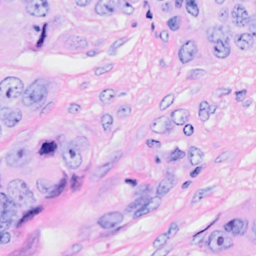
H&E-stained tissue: Breast